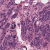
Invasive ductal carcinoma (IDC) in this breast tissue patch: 1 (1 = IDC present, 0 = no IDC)